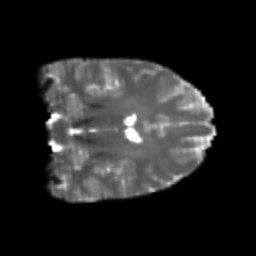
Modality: T2w
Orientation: coronal
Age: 24
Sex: female
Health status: healthy
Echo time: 0.074 s